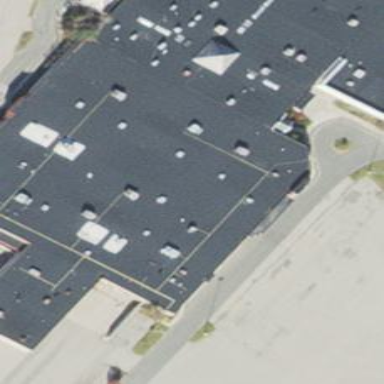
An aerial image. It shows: Retail building.